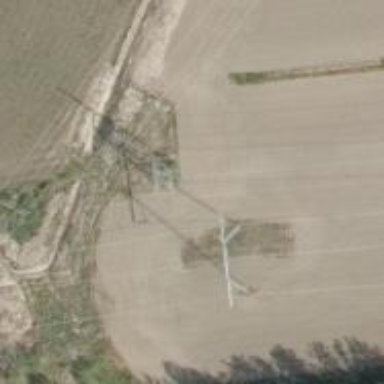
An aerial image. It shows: Switch for power supply.